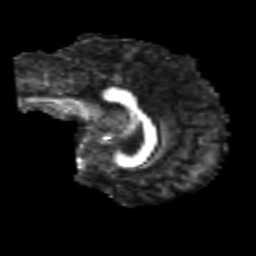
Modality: FA
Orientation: sagittal
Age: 29
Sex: male
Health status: healthy